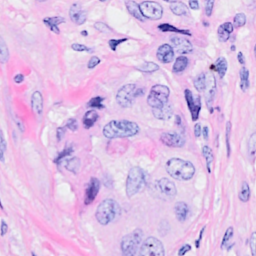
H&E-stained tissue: Breast